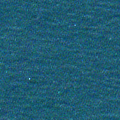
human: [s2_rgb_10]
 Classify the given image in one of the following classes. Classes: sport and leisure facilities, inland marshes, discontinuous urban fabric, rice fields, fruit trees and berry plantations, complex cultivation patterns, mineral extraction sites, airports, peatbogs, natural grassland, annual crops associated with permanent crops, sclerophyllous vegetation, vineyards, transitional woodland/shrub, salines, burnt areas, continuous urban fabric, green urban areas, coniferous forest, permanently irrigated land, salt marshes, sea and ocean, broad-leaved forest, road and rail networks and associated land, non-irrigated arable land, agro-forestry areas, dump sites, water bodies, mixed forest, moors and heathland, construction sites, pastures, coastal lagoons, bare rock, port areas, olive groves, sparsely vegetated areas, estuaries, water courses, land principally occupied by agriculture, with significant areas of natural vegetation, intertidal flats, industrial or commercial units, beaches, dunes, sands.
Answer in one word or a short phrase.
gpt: sea and ocean